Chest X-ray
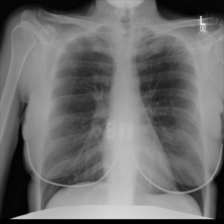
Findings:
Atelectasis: negative
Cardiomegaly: negative
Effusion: negative
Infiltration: negative
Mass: negative
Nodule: negative
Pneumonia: negative
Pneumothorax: negative
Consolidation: negative
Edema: negative
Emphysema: negative
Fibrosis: negative
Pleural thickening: negative
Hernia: negative